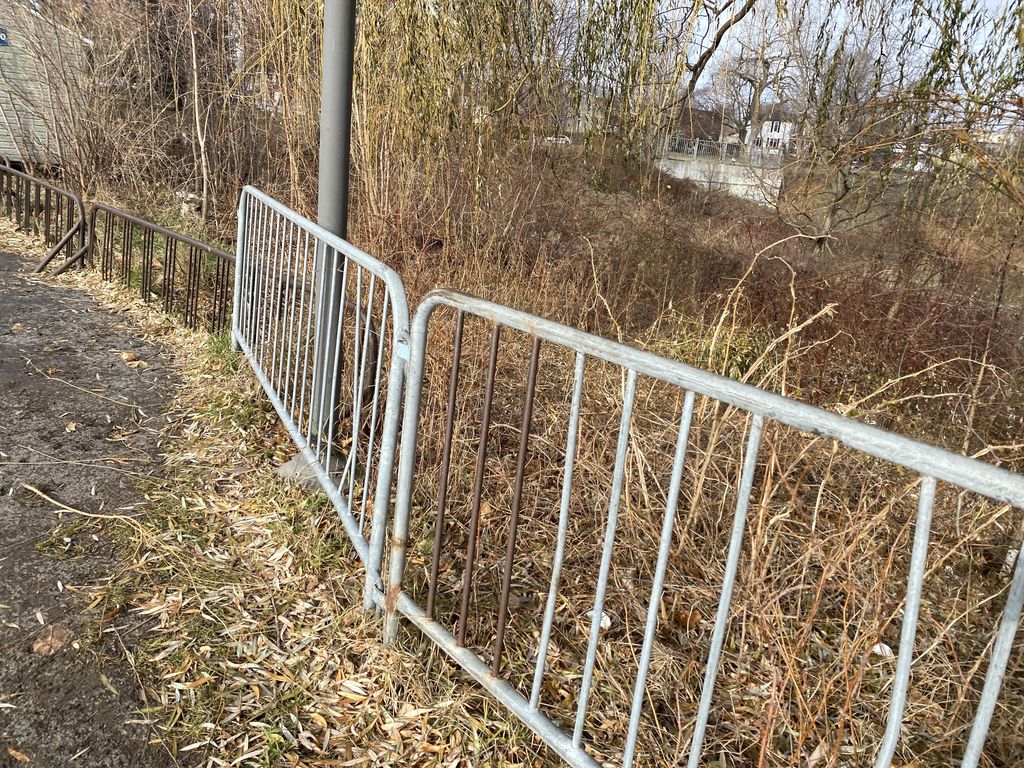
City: montreal